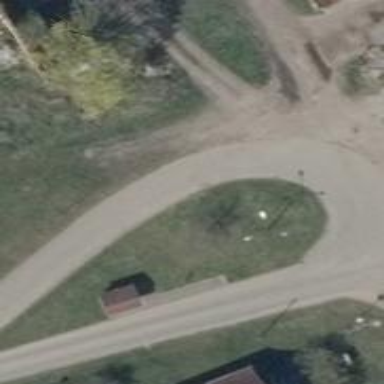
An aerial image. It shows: Smoothly paved residential road.